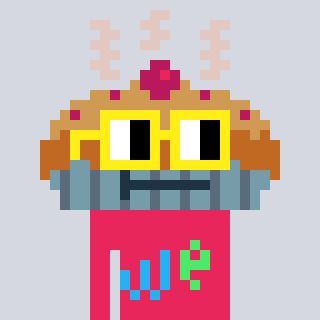
a pixel art character with square yellow glasses, a pie-shaped head and a redpinkish-colored body on a cool background